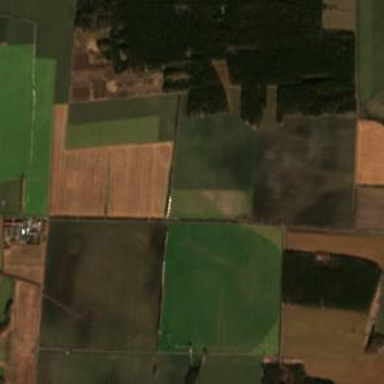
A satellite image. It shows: View of farmland.